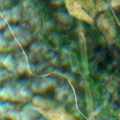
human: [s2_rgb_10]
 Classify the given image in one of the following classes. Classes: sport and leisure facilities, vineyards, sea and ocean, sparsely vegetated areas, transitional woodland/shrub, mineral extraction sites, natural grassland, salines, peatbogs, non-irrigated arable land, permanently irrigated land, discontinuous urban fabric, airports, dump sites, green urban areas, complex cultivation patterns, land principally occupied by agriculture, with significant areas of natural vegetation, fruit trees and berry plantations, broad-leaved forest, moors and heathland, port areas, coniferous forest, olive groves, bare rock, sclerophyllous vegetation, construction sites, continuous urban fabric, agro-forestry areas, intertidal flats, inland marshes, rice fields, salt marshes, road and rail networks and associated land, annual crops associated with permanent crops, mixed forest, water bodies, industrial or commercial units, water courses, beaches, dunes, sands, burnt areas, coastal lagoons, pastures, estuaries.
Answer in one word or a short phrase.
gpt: coniferous forest, mixed forest, transitional woodland/shrub, peatbogs